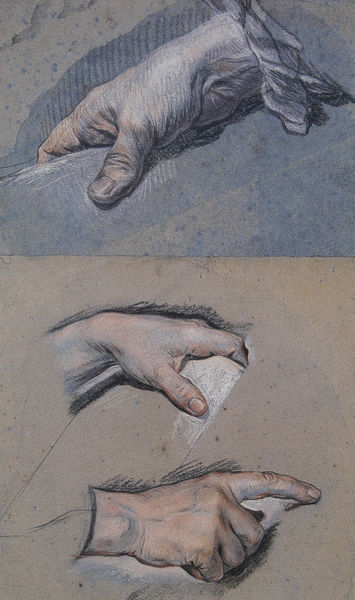
Titel: Études de mains d'homme
Künstler: Maurice Quentin de La Tour
Standort: Saint-Quentin
Institution: Musée Antoine Lécuyer
Schlagwörter: blau, hand, haut, schatten, weiß, gelb, ocker, sand, braun, daumen, finger, grau, kreide, licht, pastell, schwarz, skizze, tisch, zeichnung, beige, hemd, anatomie, arm, arme, falten, halten, inkarnat, stein, ärmel, hände, öl, haare, realismus, stoff, drei, fassen, rechts, rosa, papier, perspektive, haltung, studie, übung, grafik, graphik, schattierung, linien, zeigefinger, detail, muskeln, faltig, knöchel, nagel, nägel, zeigen, tischkante, griff, hautfarbe, links, kuppen, schraffur, schrafur, stich, eingriff, greifen, manschette, entwurf, studien, karton, krümmung, griffe, gestus, hemdsärmel, fingernägel, muskel, adern, skizzen, gezeichnet, rötel, ader, gelenk, sehne, hautfarben, anfassen, sehnen, gehöht, weißhöhung, handgelenk, fingernagel, venen, ballen, zeigend, zeigefinder, rechte hand, linke hand, detil, dreisichtig, eingreifen, erfg, gelenkfalten, handstudien, pulsader, hand zeigefünder griff, zeigen handknöchel, kreidezeichnung hände